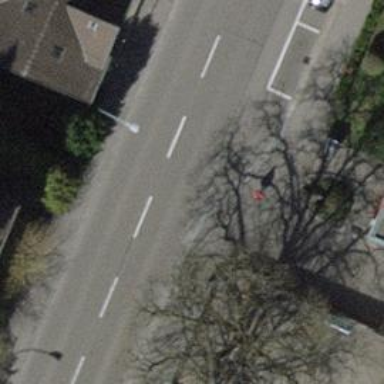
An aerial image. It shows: Unmarked crossing with traffic calming table.